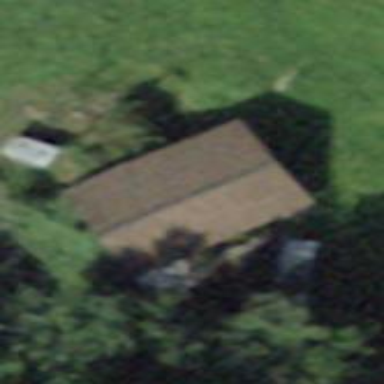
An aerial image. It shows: Barn.